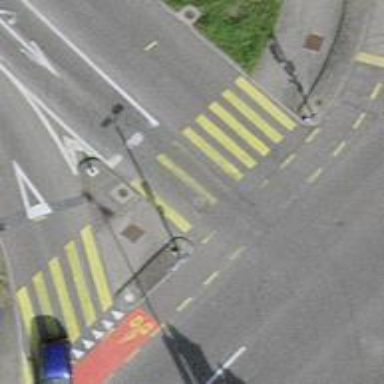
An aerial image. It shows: Crossing with traffic signals.